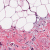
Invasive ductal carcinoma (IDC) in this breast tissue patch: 1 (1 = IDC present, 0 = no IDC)